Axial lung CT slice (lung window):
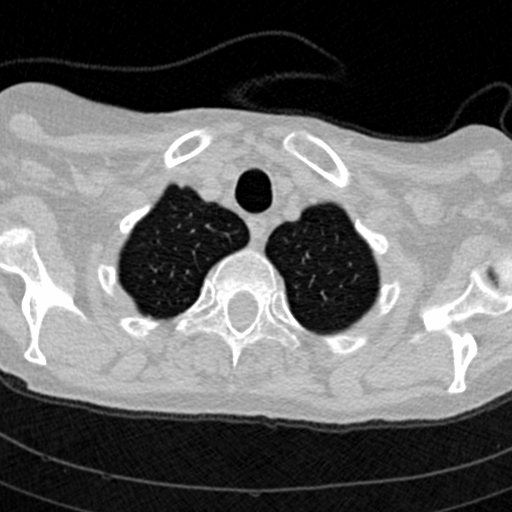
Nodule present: no